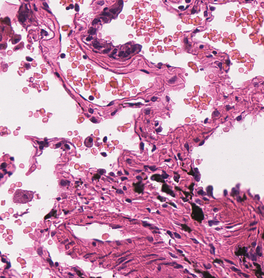
Tumor epithelial tissue: no
Tumor-associated stroma tissue: no
Normal tissue: yes